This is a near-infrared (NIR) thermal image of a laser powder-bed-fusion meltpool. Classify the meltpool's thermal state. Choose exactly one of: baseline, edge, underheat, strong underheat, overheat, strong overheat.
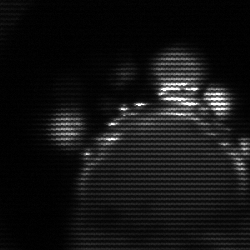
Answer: edge